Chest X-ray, AP view. Patient: 13 years old, sex F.
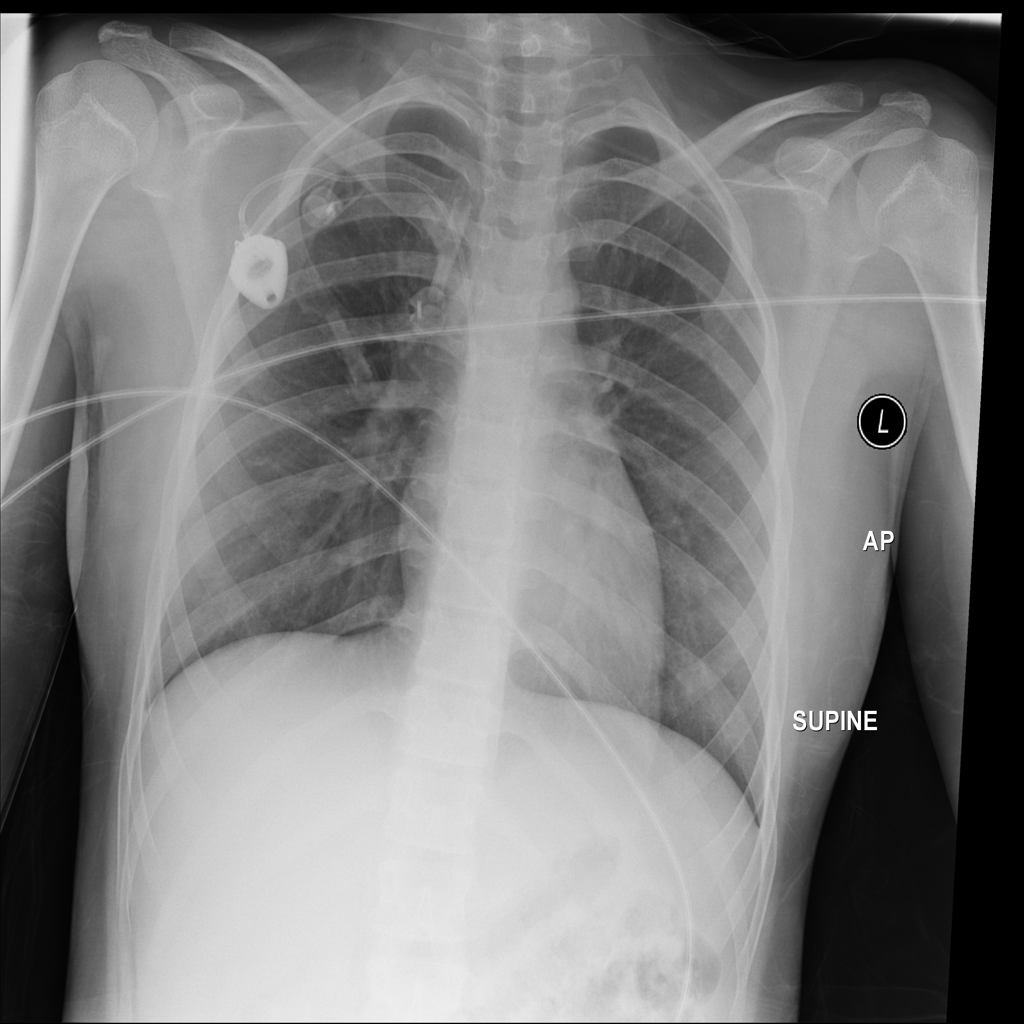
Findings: No Finding